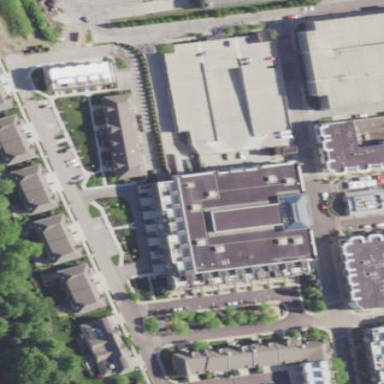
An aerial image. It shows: Building.